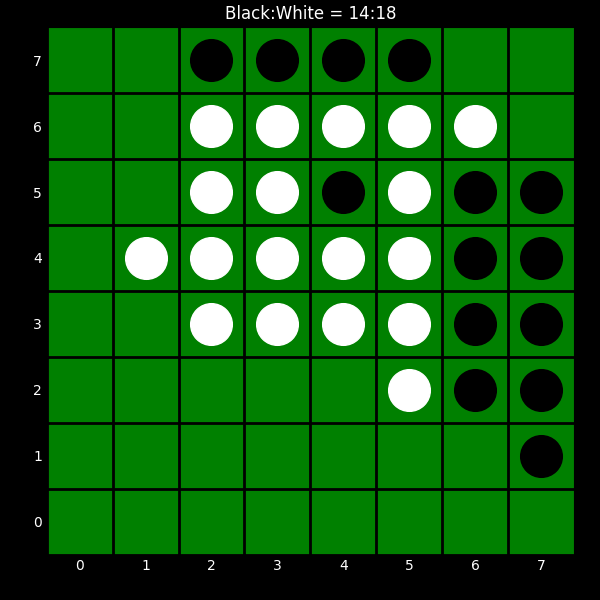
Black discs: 14
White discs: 18